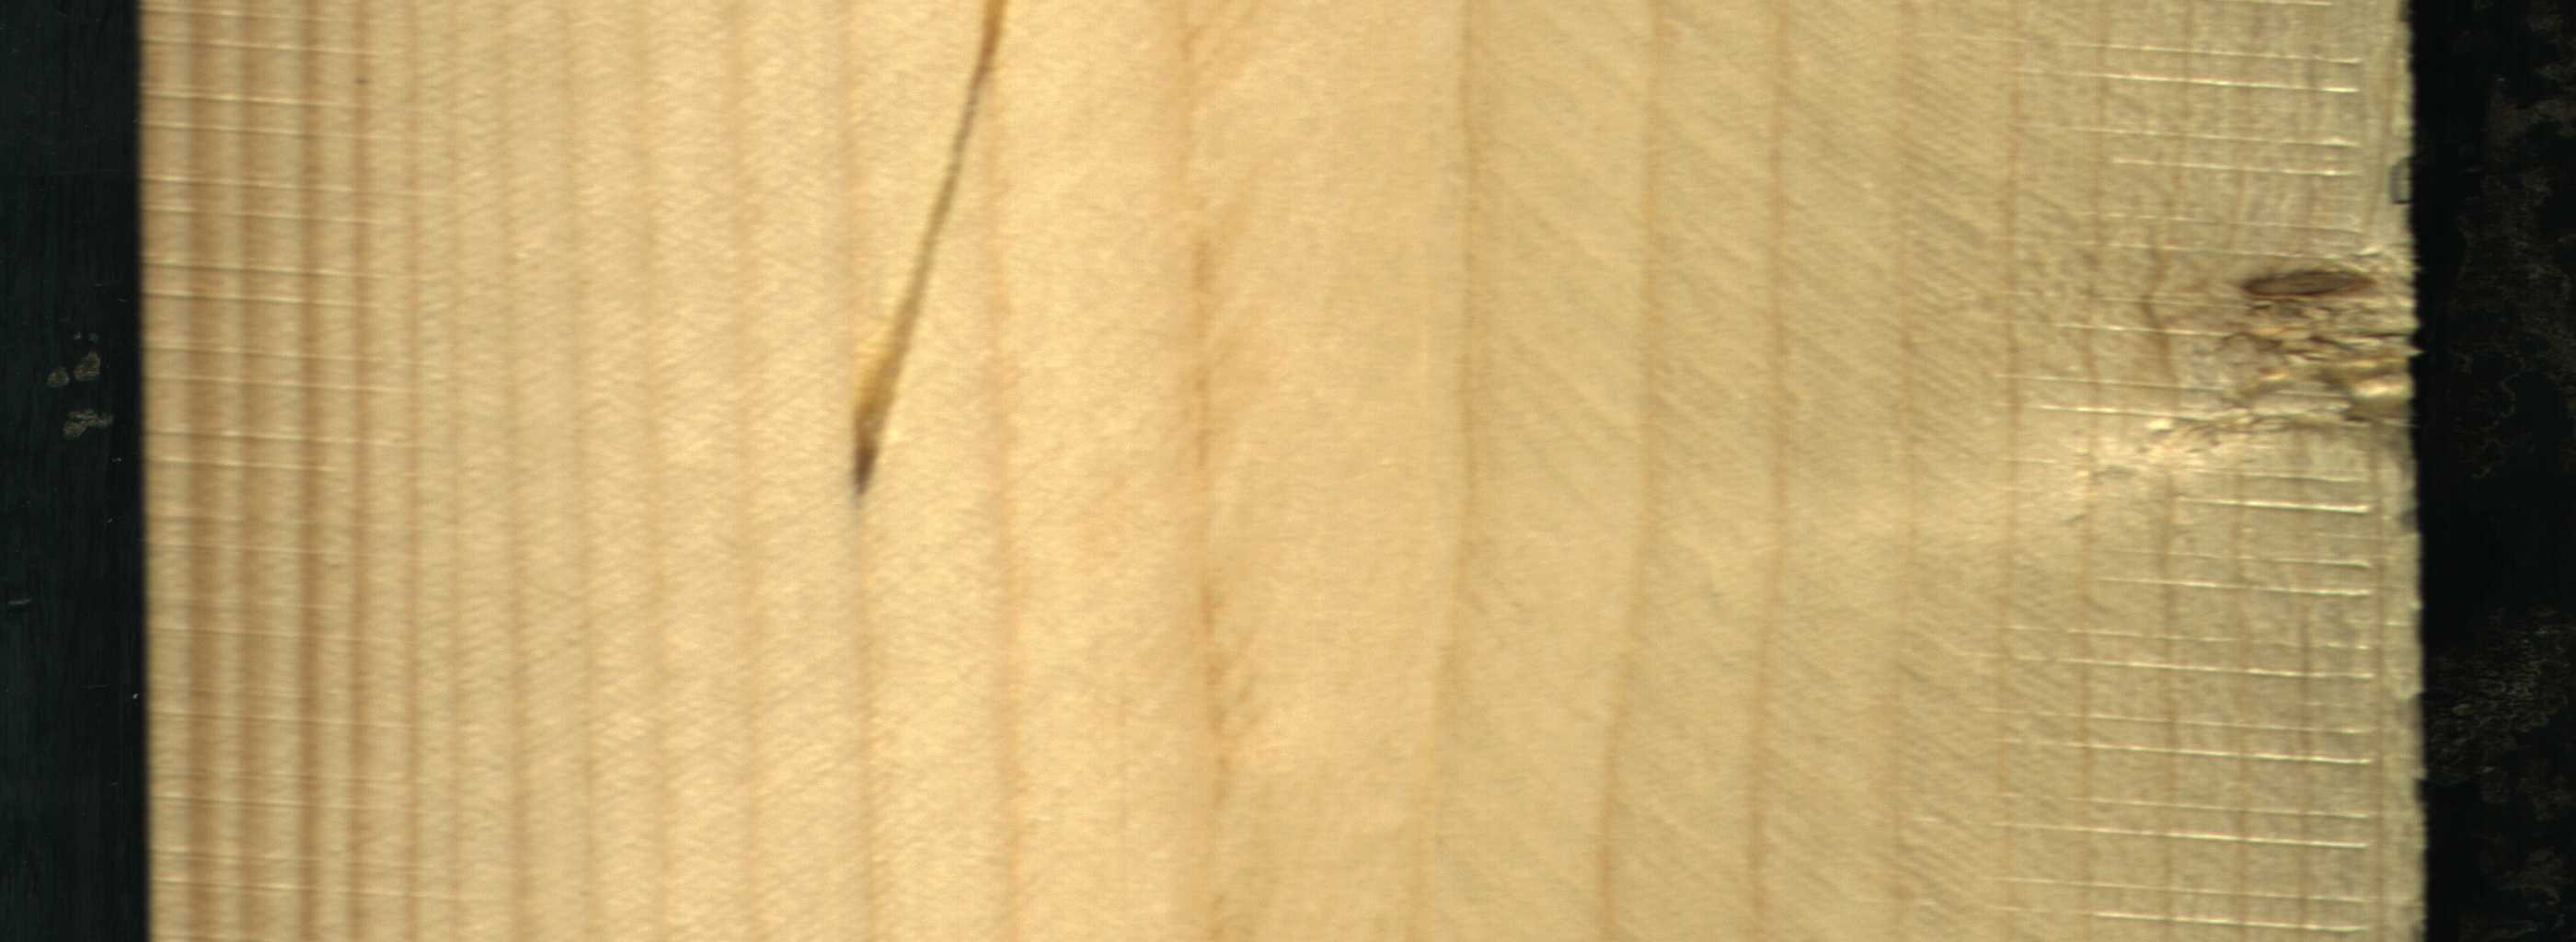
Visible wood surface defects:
resin
Live_Knot